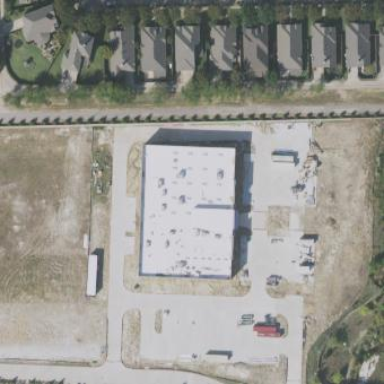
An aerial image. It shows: Building used as fitness center.